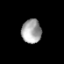
Tissue: prostate
Cell type: T cells
Senescence score: 0.7533
Nuclear area (px): 466
Mean DAPI intensity: 164.2